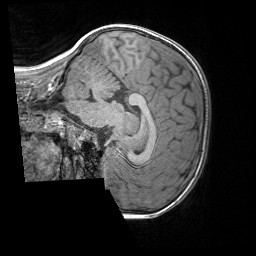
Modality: T1w
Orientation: sagittal
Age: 8
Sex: female
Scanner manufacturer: siemens
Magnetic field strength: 3 T
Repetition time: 1.65 s
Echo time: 0.00203 s